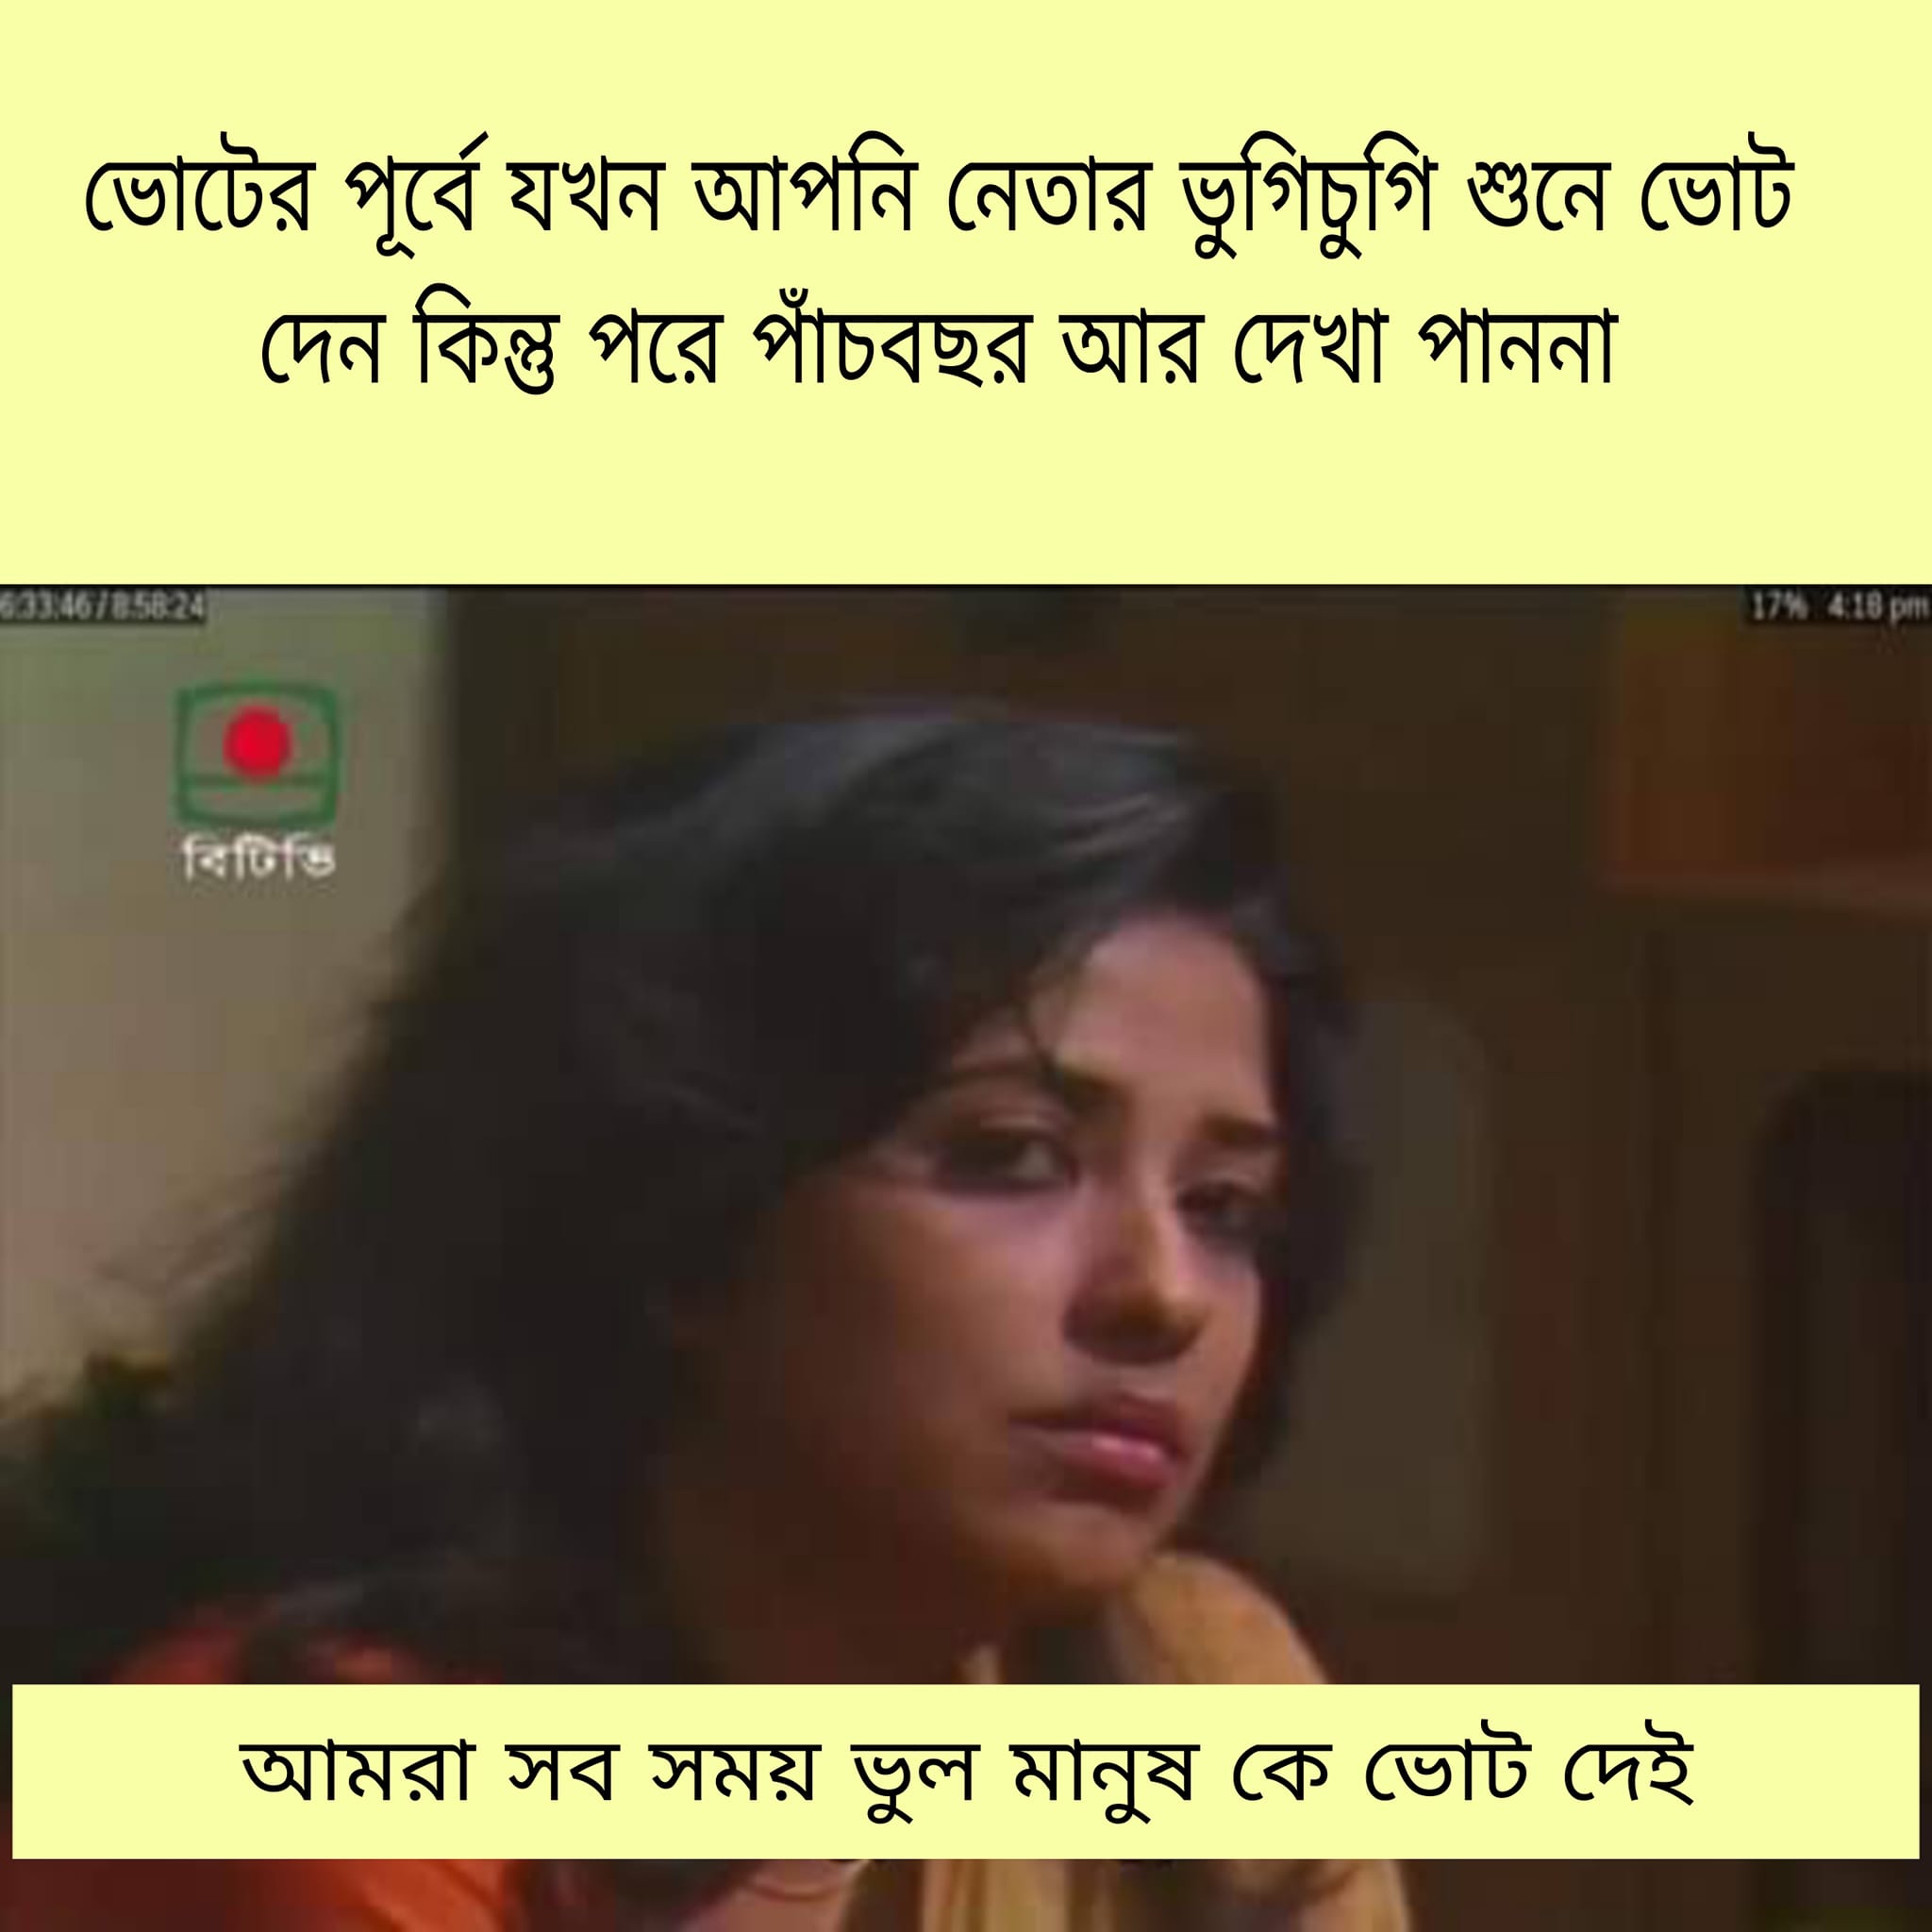
Text: ভোটের পূর্বে যখন আপনি নেতার ভুগিচুগি শুনে ভোট দেন কিন্তু পরে পাঁচ বছরে আর দেখা পান না আমরা সব সময় ভুল মানুষ কে ভোট দেই
Label: Hate
Hate category: Political
Targeted group: Organization